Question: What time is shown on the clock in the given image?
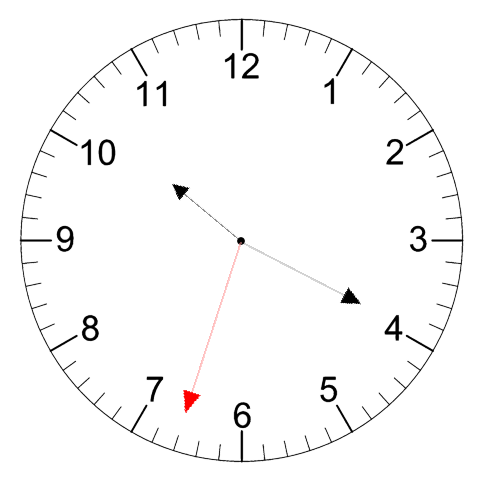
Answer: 10:19:33